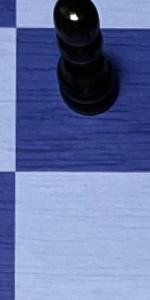
Label: Empty